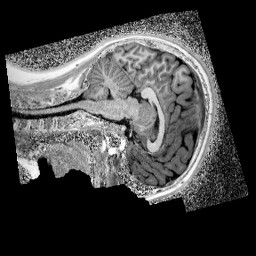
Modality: UNIT1_denoised
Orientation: sagittal
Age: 13
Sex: female
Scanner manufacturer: siemens
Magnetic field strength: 3 T
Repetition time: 4 s
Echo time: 0.00299 s